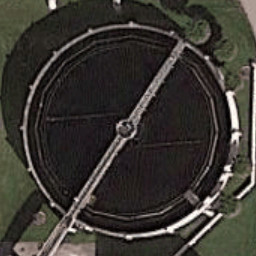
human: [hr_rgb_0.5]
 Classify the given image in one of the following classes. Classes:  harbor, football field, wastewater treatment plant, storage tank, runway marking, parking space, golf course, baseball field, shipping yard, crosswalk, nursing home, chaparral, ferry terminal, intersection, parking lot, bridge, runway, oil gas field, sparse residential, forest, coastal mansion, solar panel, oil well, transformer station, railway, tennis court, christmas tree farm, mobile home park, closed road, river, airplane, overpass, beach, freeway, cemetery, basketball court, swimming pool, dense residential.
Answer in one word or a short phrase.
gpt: wastewater treatment plant